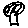
Label: tree